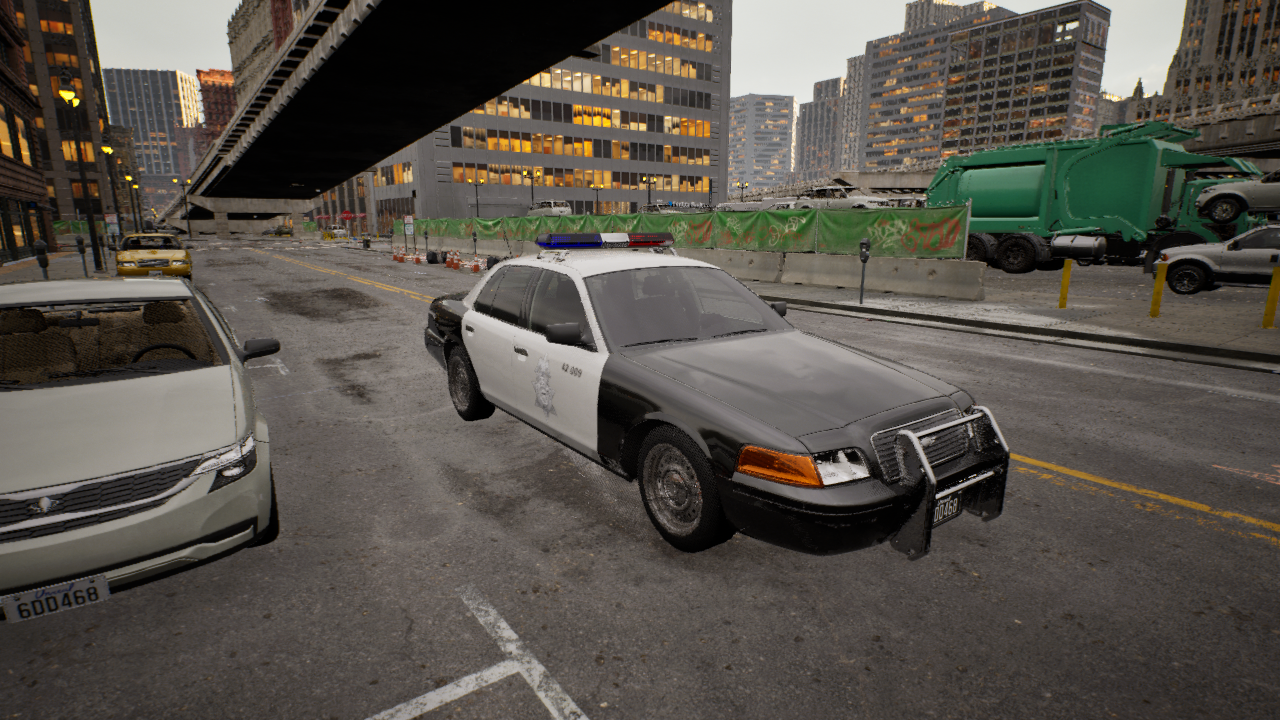
Venue: downtown
Lighting: golden hour
Vehicle rig: sedan